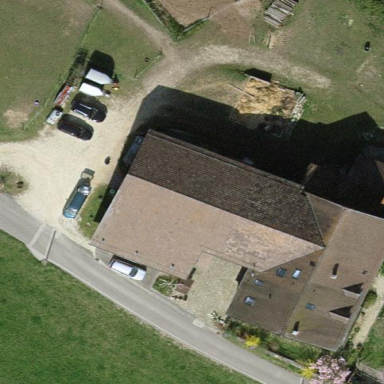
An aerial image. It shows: Farmyard area.